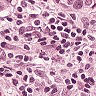
Metastatic tissue present: yes